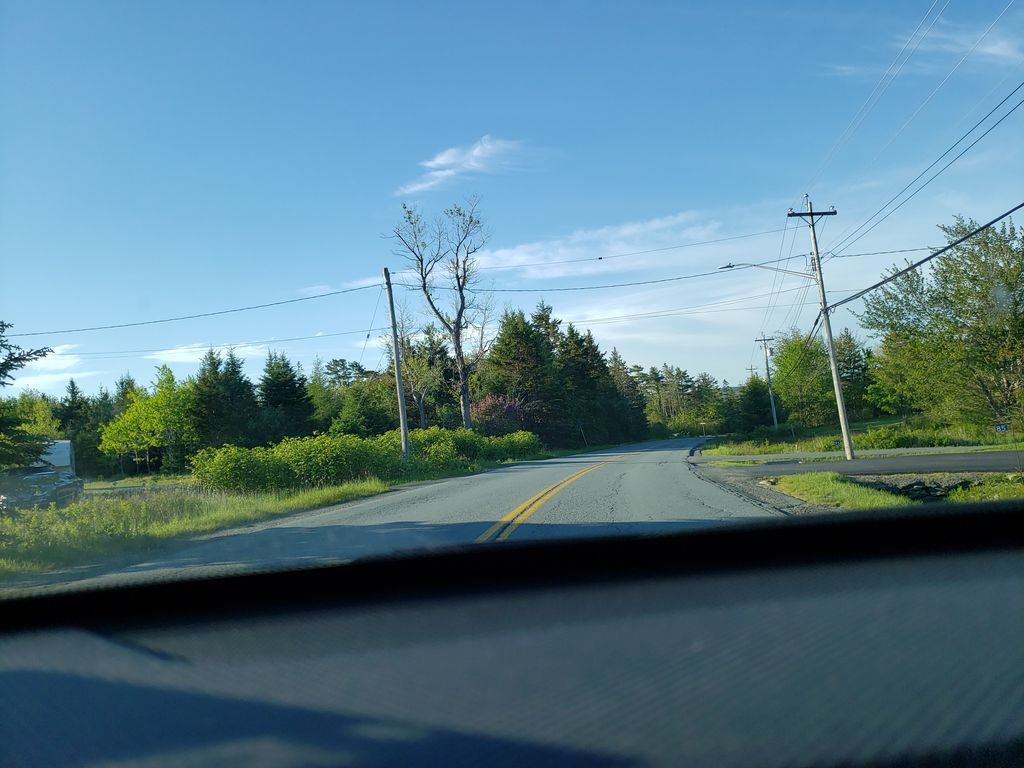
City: halifax